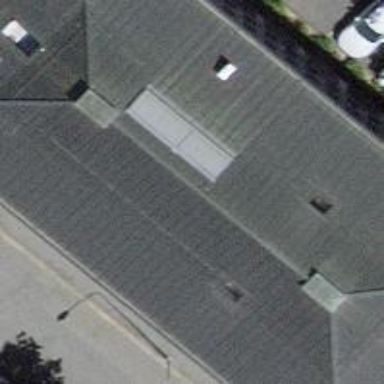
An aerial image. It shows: Office building with hipped roof shape.